Question: The target screenshot want

First,I have read those link
- <URL>
All of the links use those API of 'UIApplication'
'''
- setStatusBarStyle:animated:
- setStatusBarHidden:withAnimation:
'''
But,those API are deprecated in iOS 9.
So,how to get lightContent statusBar in iOS 9?
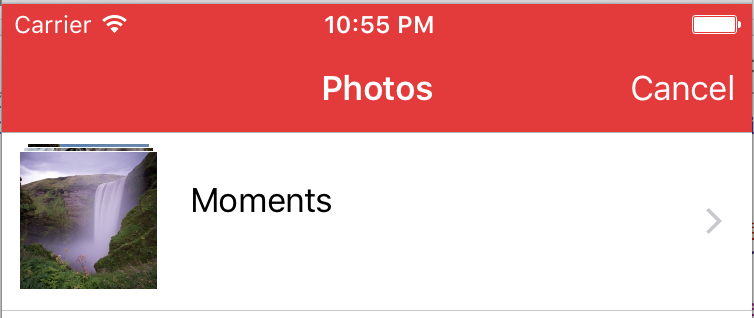
Answer: I figure it out,just post my answer.
1. Set View controller-based status bar appearance to YES,or just delete this key in info.plist
2. Make a subclass of UIImagePickerController @interface BaseImagePickerController : UIImagePickerController
@end
@implementation BaseImagePickerController
-(UIStatusBarStyle)preferredStatusBarStyle{
return UIStatusBarStyleLightContent;
}
@end
3. Use this subclass self.imagePikerViewController = [[BaseImagePickerController alloc] init];